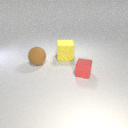
large yellow rubber cube to the right of large brown rubber sphere